Interaction volume radius: 5 \u00c5
Interaction volume height: 10 \u00c5
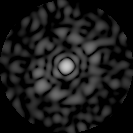
Disorder parameter: 0.7947